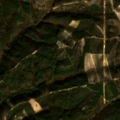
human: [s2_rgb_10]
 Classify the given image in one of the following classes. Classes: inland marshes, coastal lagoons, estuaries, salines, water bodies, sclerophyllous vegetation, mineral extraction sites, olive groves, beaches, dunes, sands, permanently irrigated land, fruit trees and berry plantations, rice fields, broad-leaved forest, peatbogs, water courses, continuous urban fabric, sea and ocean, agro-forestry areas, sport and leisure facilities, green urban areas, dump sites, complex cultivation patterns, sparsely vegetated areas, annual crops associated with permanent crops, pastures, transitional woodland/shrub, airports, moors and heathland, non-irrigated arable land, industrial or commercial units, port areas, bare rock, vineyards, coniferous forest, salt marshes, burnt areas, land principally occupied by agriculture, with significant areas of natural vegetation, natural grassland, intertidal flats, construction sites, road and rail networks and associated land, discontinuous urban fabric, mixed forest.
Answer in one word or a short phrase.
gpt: transitional woodland/shrub